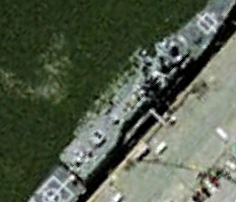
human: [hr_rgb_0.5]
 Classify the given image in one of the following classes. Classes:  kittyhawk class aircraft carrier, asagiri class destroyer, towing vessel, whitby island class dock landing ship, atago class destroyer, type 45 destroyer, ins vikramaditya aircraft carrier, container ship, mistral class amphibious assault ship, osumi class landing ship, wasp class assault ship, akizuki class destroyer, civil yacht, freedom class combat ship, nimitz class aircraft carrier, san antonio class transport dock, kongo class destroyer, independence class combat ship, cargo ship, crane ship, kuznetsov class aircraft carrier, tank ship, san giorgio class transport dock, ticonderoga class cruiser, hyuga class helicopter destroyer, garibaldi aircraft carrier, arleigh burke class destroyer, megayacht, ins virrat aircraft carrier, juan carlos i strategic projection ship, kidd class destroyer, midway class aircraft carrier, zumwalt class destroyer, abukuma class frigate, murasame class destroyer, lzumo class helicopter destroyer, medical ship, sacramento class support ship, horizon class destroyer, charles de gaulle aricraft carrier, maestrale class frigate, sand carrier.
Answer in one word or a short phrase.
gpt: Ticonderoga class cruiser